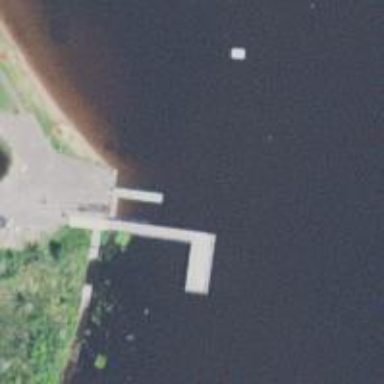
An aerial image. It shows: Slipway on leisure land.